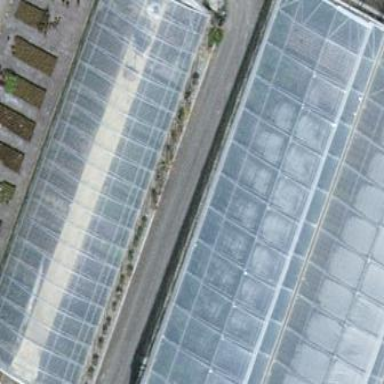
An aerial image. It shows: Greenhouse.